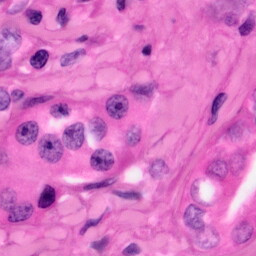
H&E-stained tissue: Pancreatic